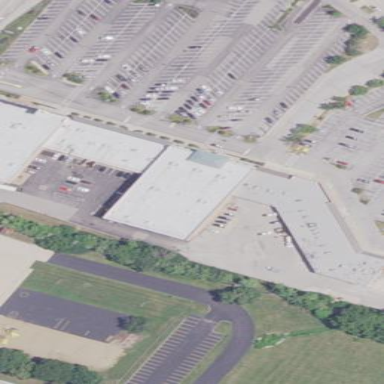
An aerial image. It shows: Retail building.